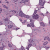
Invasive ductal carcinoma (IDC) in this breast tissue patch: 1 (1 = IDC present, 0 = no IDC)